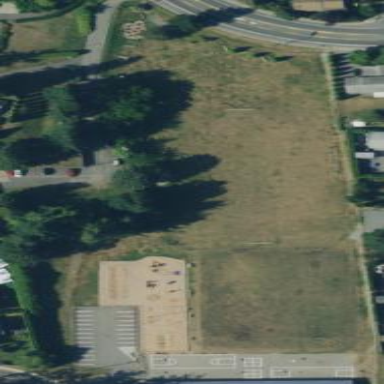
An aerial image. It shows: Recreation ground covered with grass.